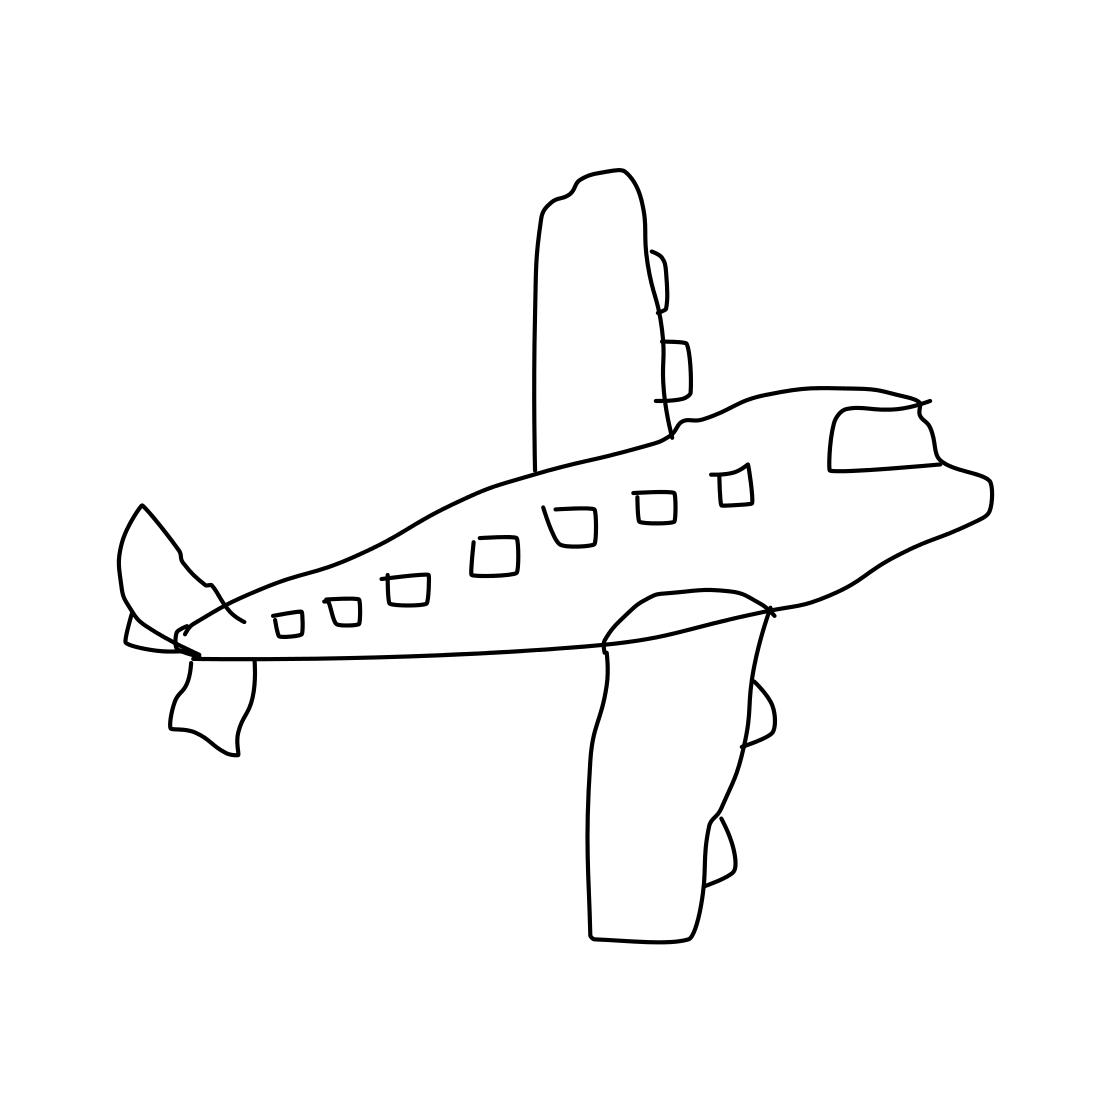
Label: airplane